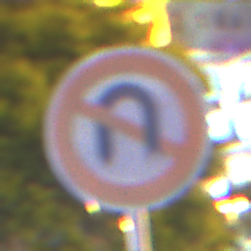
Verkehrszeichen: VerbotWenden
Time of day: Night
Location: Outdoor (Urban)
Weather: PartlyCloudy
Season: NotSpecified
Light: Natural